Aerial crown-view tile of a tropical tree (Barro Colorado Island, Panama), acquired 20250715:
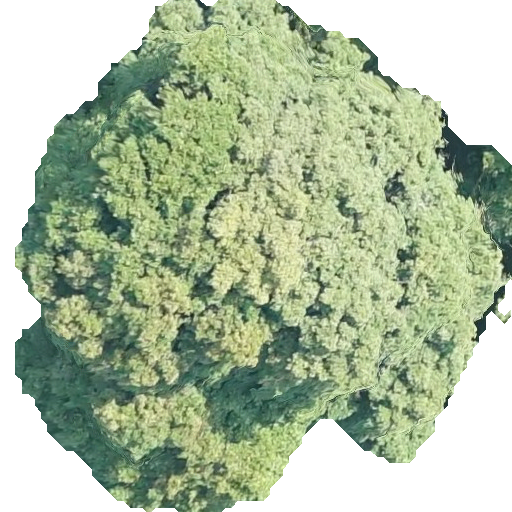
Species: Prioria copaifera
GBIF accepted scientific name: Prioria copaifera
Crown area: 281.015 m²